Question: I've been using the <URL> with great success, but have hit upon an issue I can't resolve: when I kick off an asynchronous method using '@Async', it loses the local thread's context, and I can't figure out the place to set the database context switch. Usually I do it an aspect or in a 'HandlerInterceptor', but '@Async' doesn't go through any of those usual routes. Is there an interceptor or something similar I can configure to fire at the beginning and end of the asynch call so that I can set the database context?
Found a similar question on the Spring message boards. No answer, though: <URL>
EDIT: I've debugged the execution flow, and the AbstractRoutingData source in fact getting called in the async thread, but its getting called before the aspect is getting called, so the 'DataSource' is already set in the Hibernate session the 'ThreadLocal' value is getting set. Looking at the source code for 'AsyncExecutionInterceptor', which backs '@Async', its because the interceptor returns its 'Order' value as 'HIGHEST_PRECEDENCE', so its getting fired before anything else.

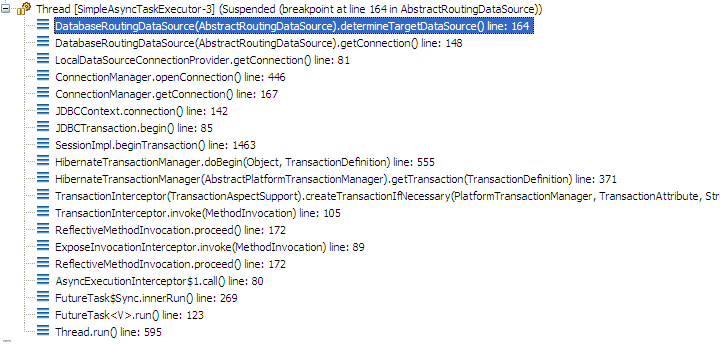
Answer: Think I've found the answer: method execution interception will fail to set the variable on the 'ThreadLocal', as the 'AsyncExecutionInterceptor' will always have higher precedence and start the Hibernate transaction. Instead, what I've done is externalized the logic from the async method to its own class, and marked that method as requiring its own transaction, via '@Transactional(propagation=Propagation.REQUIRES_NEW)'. Since the sub-method now runs in its own transaction, the variable on the 'ThreadLocal' is correctly picked up by the 'AbstractRoutingDataSource' at the onset of the new Hibernate transaction.